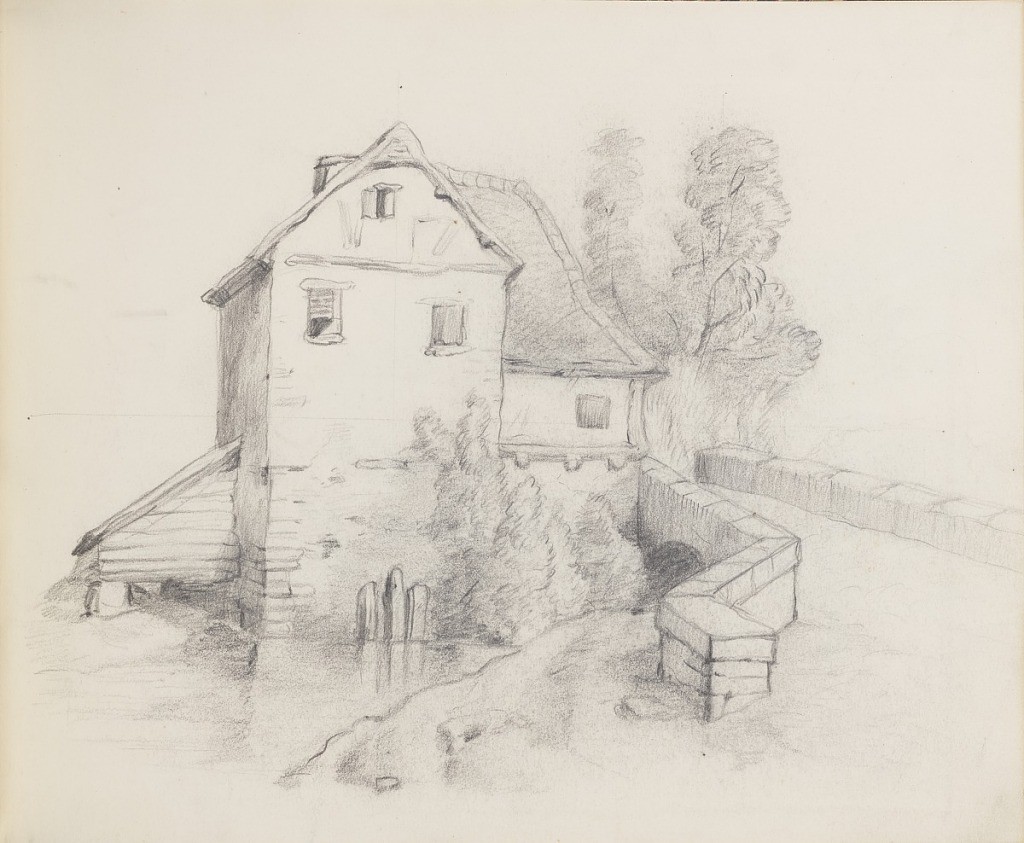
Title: Mill House by a Stream
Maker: Francis Augustus Lathrop, American, 1849–1909
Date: ca. 1895
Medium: Graphite on white paper
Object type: Drawing
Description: Sketchbook drawing of a millhouse on a stream. The building is at center, the stream running in front of it. Bridge at right and trees beyond.